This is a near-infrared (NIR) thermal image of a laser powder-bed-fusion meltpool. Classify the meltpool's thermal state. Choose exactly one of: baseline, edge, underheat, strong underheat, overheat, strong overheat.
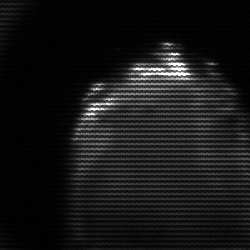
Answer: edge